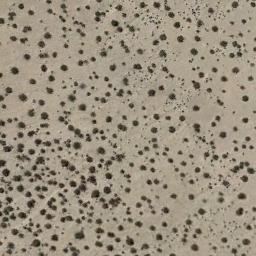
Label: chaparral